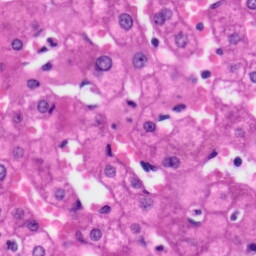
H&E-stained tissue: Liver